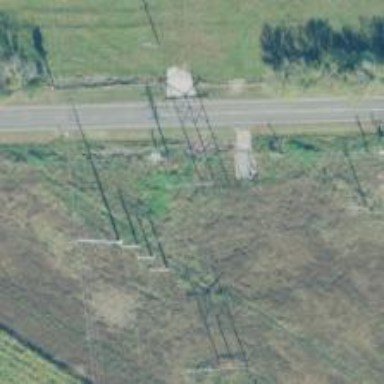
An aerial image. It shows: Power pole.